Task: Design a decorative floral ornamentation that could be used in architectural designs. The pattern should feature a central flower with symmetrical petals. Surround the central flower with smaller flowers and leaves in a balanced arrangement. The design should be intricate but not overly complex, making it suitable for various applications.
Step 857:
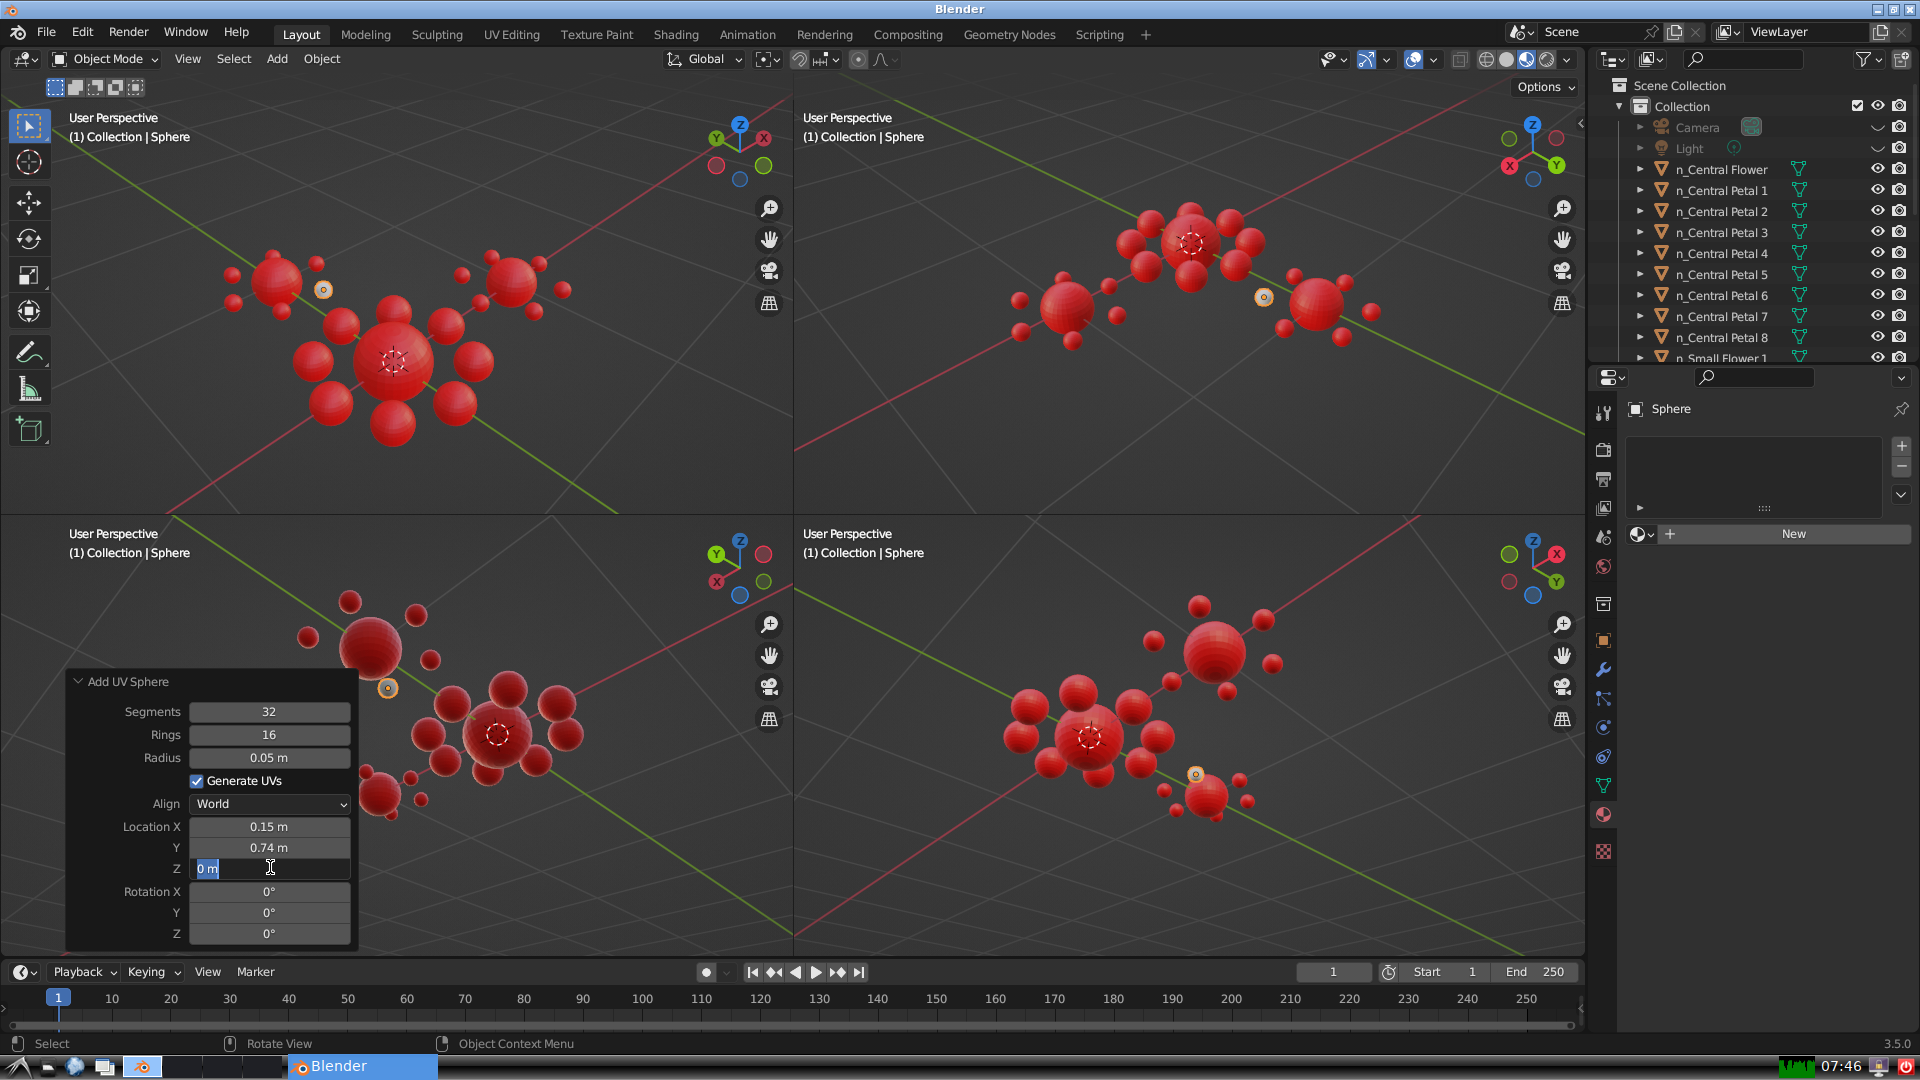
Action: input_text: 0.0